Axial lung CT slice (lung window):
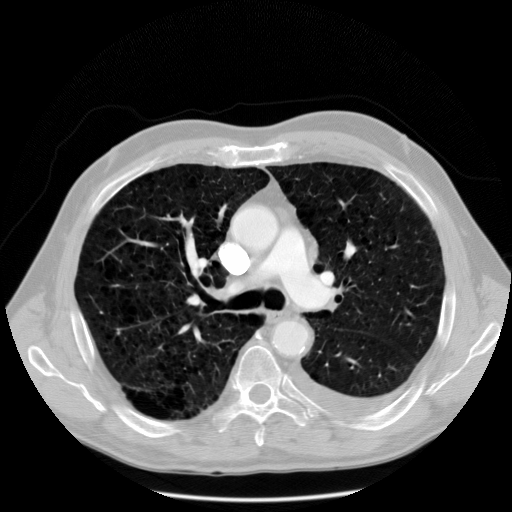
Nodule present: no